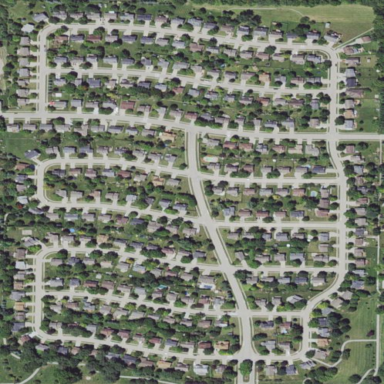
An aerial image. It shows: Residential area.